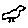
Label: bird